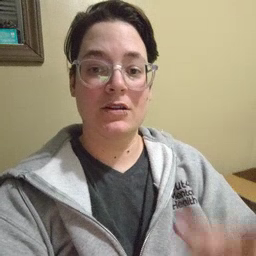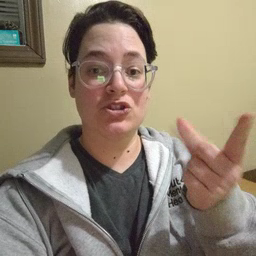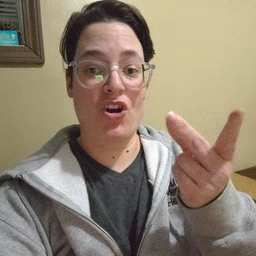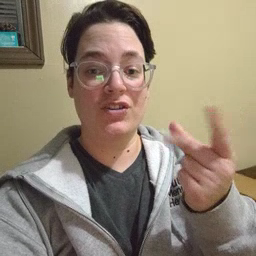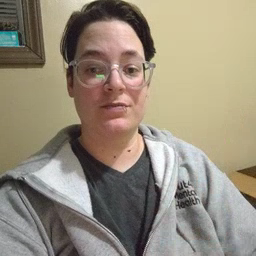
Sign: dog